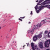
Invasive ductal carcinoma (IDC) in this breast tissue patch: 0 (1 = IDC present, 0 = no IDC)